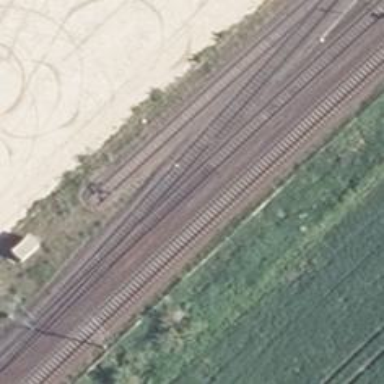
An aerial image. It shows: Railway signal.